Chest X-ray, AP view. Patient: 75 years old, sex F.
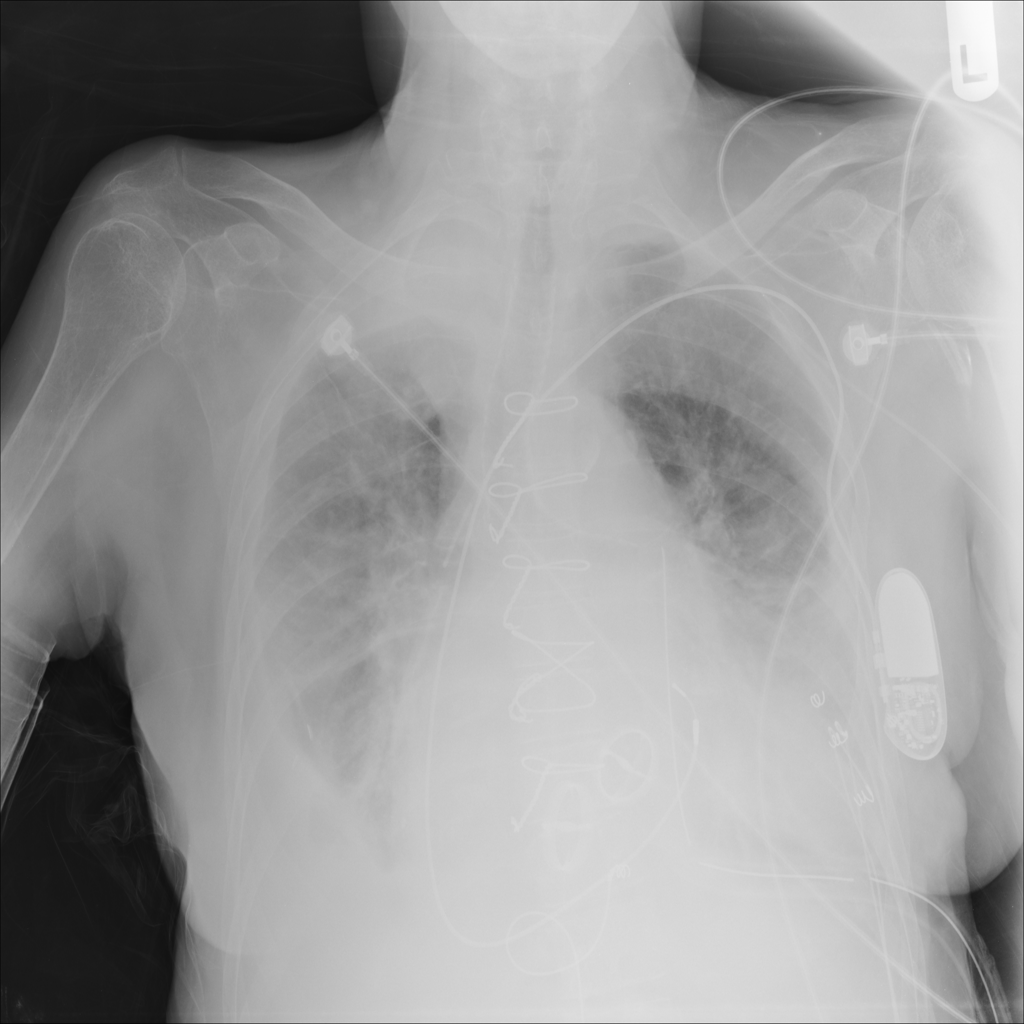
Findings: Effusion